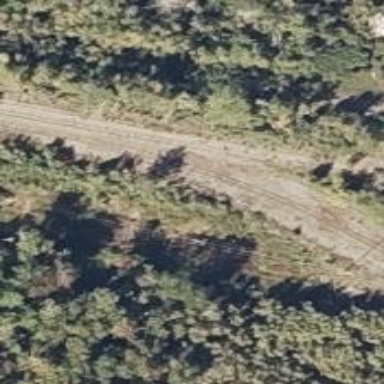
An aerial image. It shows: Abandoned railway.